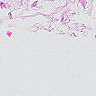
Metastatic tissue present: no